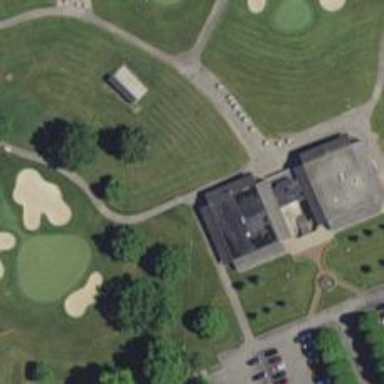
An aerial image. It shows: Service road used as golf cart path.